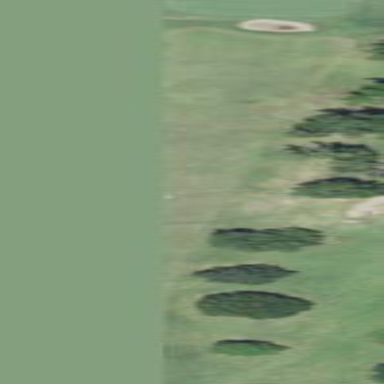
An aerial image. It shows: Grassy area designated as golf fairway.